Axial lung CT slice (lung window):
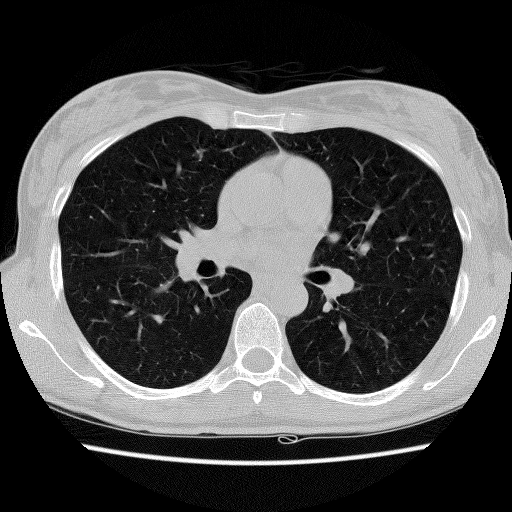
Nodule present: no